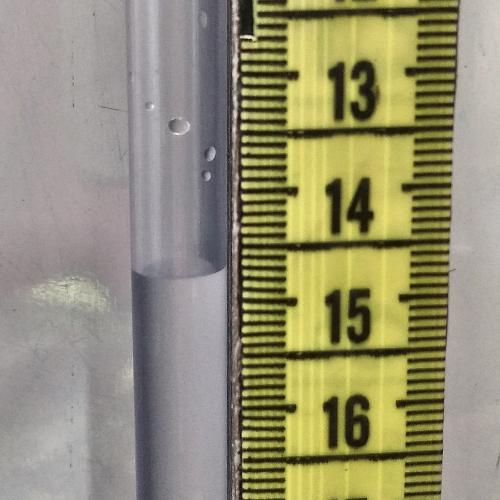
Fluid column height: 14.7 cm